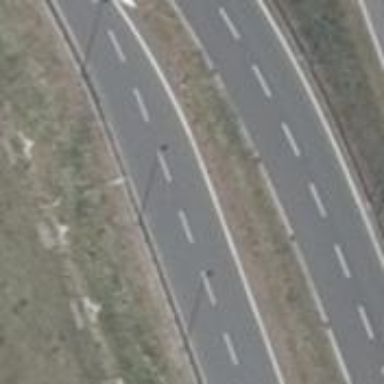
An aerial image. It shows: Trunk_link highway with asphalt surface and embankment.